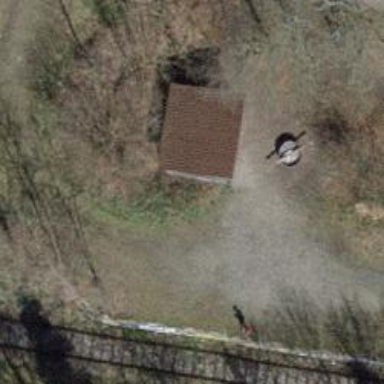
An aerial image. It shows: Picnic shelter designed for outdoor gatherings.